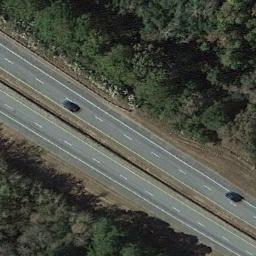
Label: freeway